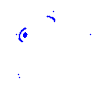
Particle: pion